Field crop: maize
Growth stage: 1
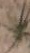
Species: salsola